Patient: sex M, age 38
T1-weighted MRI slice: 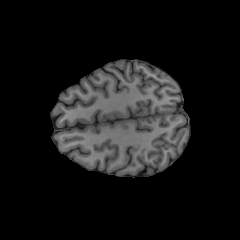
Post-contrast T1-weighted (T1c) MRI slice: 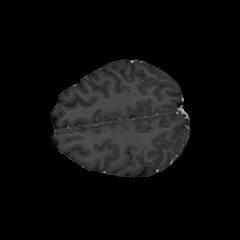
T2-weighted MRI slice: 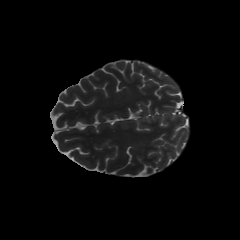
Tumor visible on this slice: no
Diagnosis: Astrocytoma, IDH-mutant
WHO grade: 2